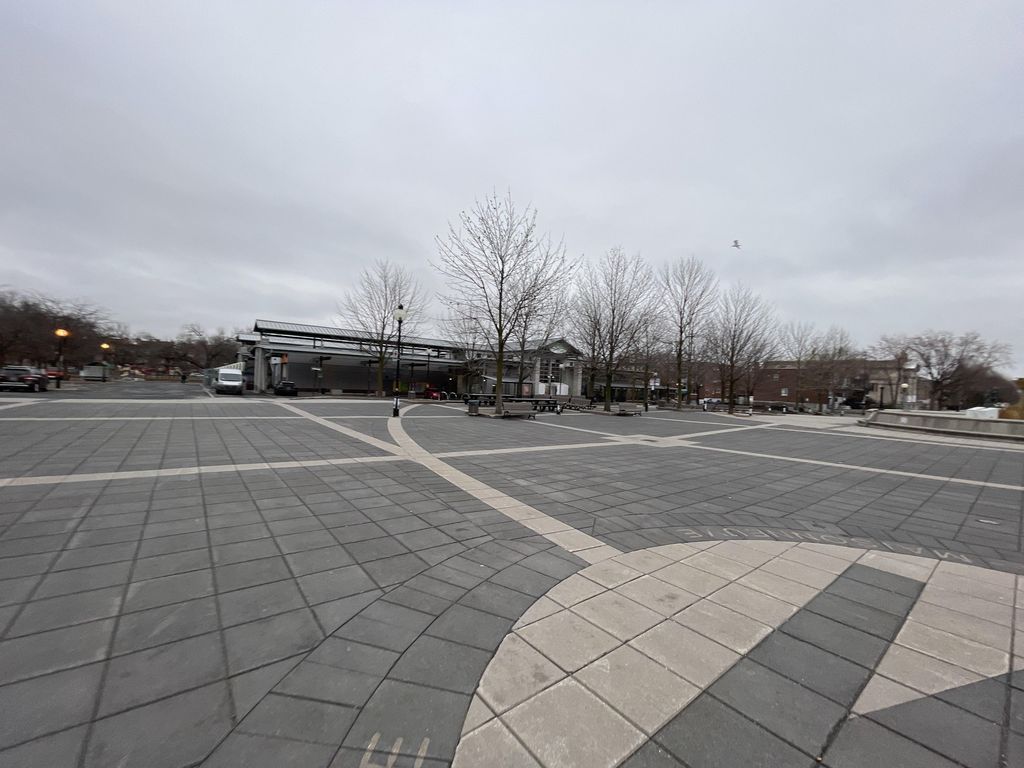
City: montreal